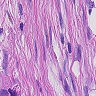
Metastatic tissue present: yes